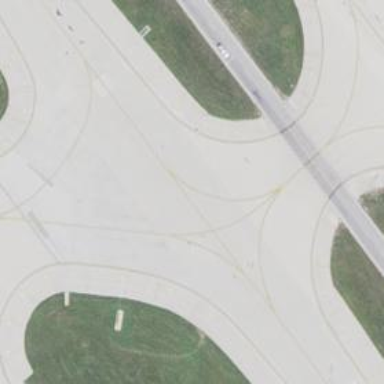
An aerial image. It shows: View of taxiway at the airport.